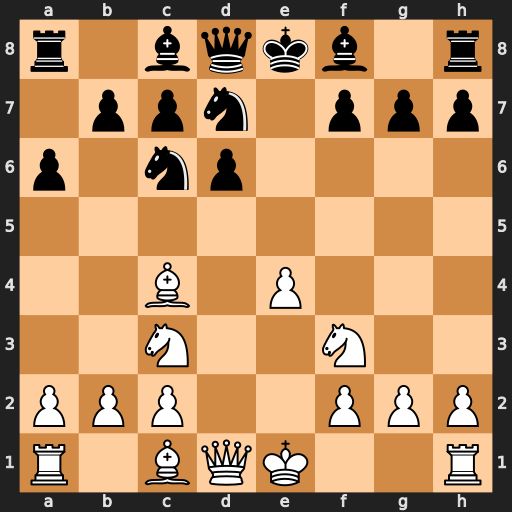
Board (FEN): r1bqkb1r/1ppn1ppp/p1np4/8/2B1P3/2N2N2/PPP2PPP/R1BQK2R
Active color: w
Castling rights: KQkq
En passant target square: -
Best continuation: Bxf7+ Kxf7 Ng5+ Ke8 Ne6